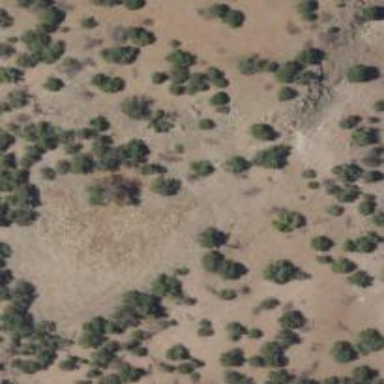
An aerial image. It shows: Patch of scrub vegetation.